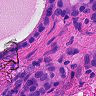
Metastatic tissue present: yes